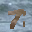
Label: 7